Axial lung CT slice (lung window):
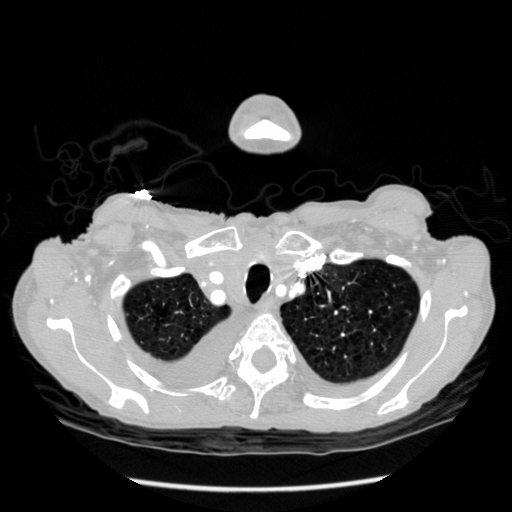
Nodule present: no